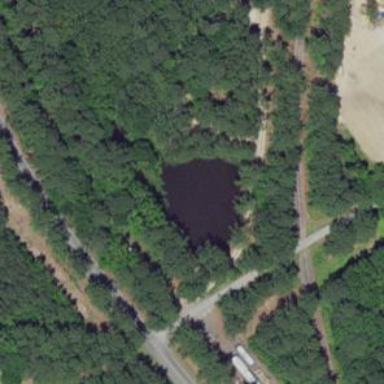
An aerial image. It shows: Peaceful pond surrounded by nature.